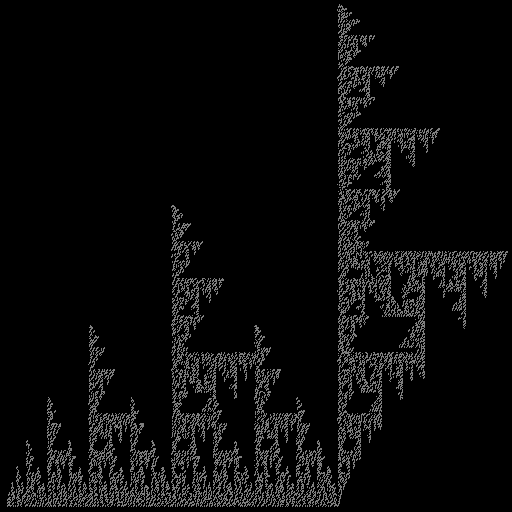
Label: binary